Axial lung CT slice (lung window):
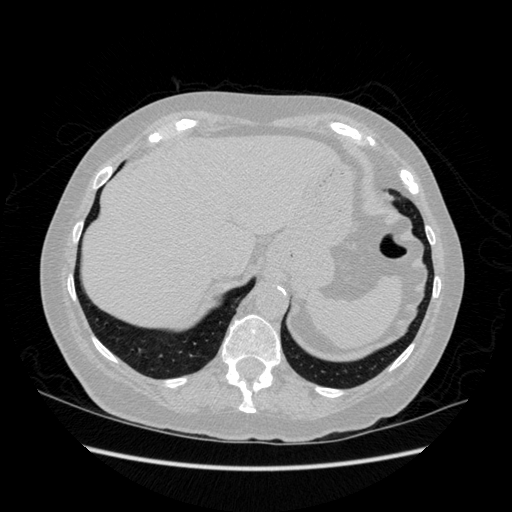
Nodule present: no